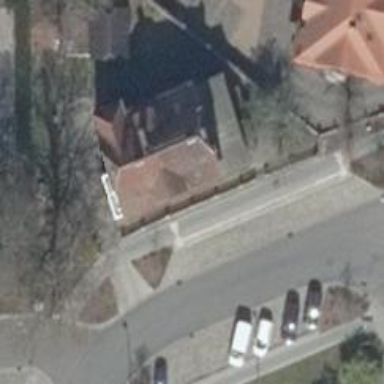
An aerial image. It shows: Half-hipped roof on apartment building.